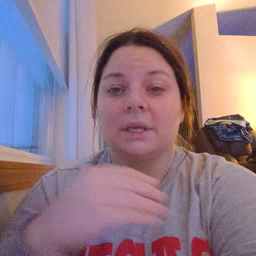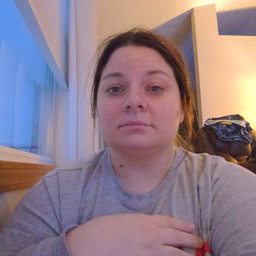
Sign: story